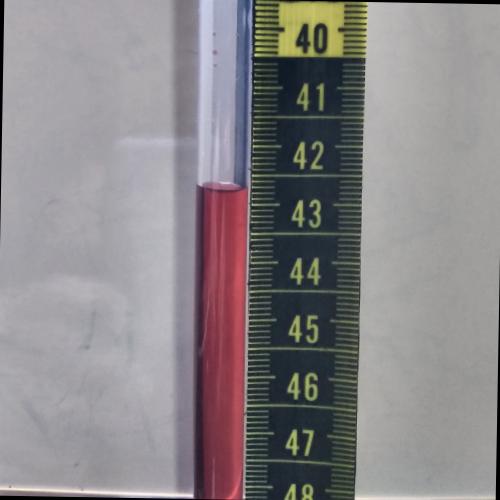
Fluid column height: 42.7 cm